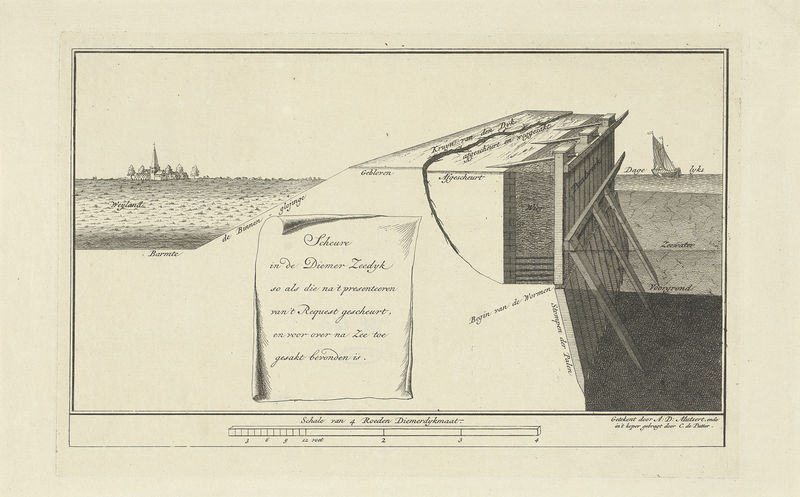
Titel: Scheur in de Diemerzeedijk
Künstler: Coenraad de Putter
Standort: Amsterdam
Institution: Rijksmuseum
Schlagwörter: baum, meer, wasser, fluss, kirchturm, see, stadt, holz, skizze, zeichnung, masse, architektur, holland, niederlande, deich, feld, brücke, büsche, boot, schiff, schrift, segelboot, ort, segelschiff, gebirge, dorf, damm, wehr, detail, inschrift, deutsch, gerüst, entwurf, brief, konstruktion, plan, kupferstich, querschnitt, zelt, bauwerk, maßstab, planung, staudamm, 18. jahrhundert